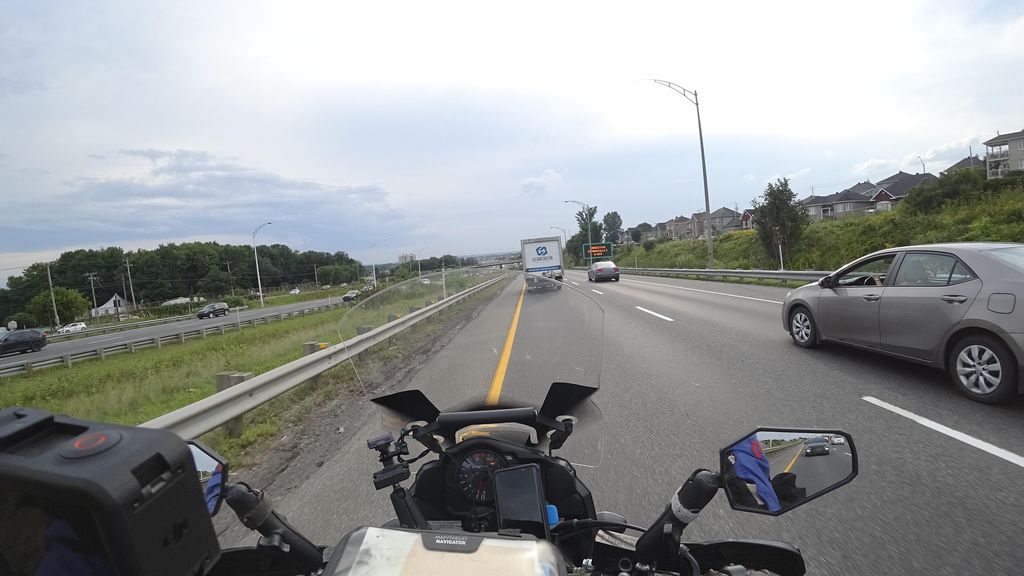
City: quebec_city